Question: I am using wamp on my Win 7 laptop.
'localhost' and '127.0.0.1' is accessible from the browser (Chrome) but when I'm try to run 'ping localhost' or 'ping 127.0.0.1' from the command prompt, I'm getting timeout.

I have a few virtual hosts created at 'wamp' too, and I've added them to 'hosts' file, and they too are accessible from browser but ping fails from 'cmd'.
Also, running 'ipconfig' doesn't show anything about the 'wamp localhost'. The other 'ips' that I get at 'ipconfig' are getting pinged. Lastly, I cannot access my 'localhost' using the 'ip' on other devices connected to Laptop 'wifi hotspot' created by 'mHotspot'.
Someone please explain this behaviour to me, and help me access my localhost from my other devices. Thanks!
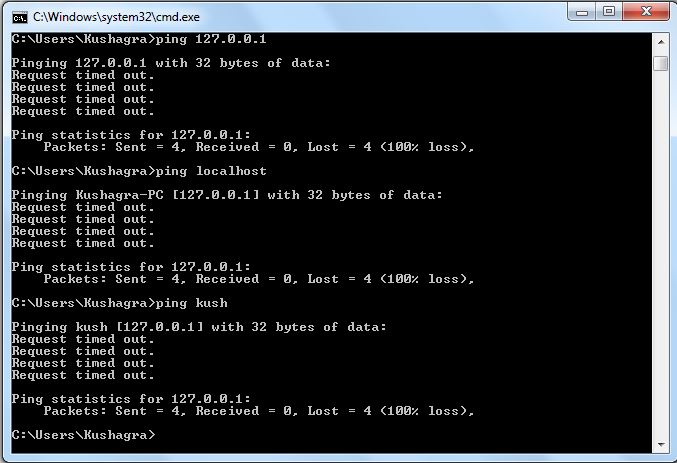
Answer: It sounds like your TCP stack is in some way corrupted.
This may clear the issue
Open a command prompt as Administrator and Run
'''
netsh winsock reset
netsh winsock reset catalog
netsh int ip reset reset.log
netsh int ipv4 reset reset.log
netsh int ipv6 reset reset.log
ipconfig /flushdns
'''
Reboot if necessary
Try ping again